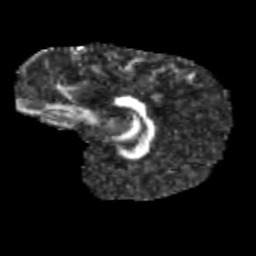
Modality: FA
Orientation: sagittal
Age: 11
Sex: male
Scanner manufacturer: siemens
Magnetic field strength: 3 T
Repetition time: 3.8 s
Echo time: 0.07 s